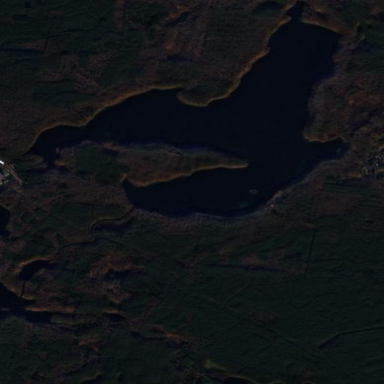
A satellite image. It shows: Serene lake.